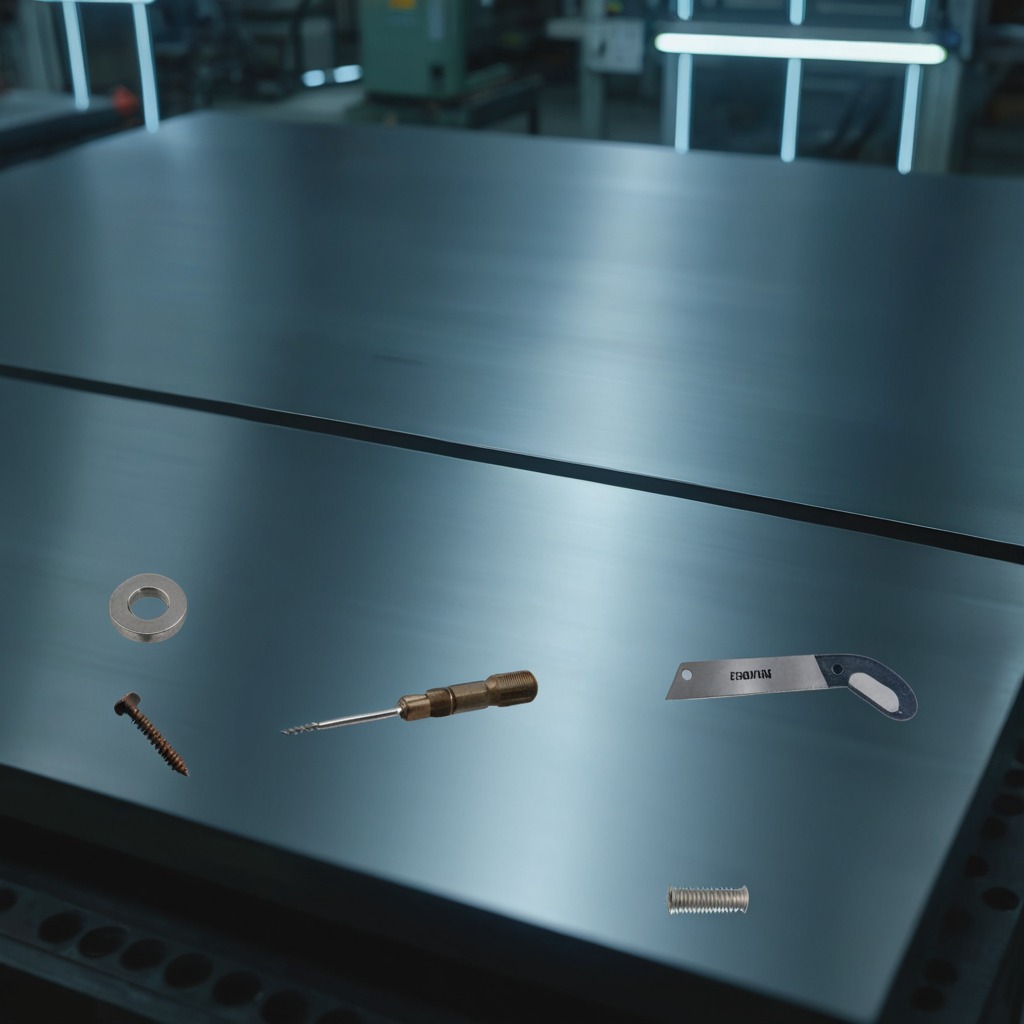
A flat metal washer, a metal machine screw, a coiled metal spring, a handheld metal saw, and a screwdriver are lying on the metal table in a machine shop under fluorescent lights.